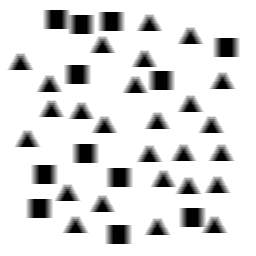
Squares: 12
Triangles: 26
Stars: 0
Total shapes: 38